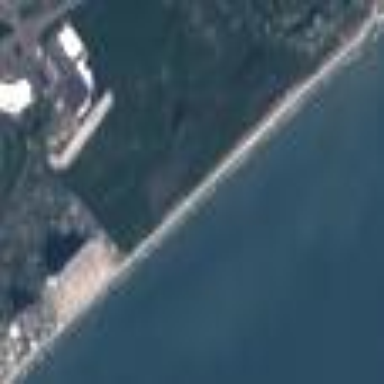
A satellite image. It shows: Beautiful beach with natural surroundings.